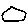
Label: circle